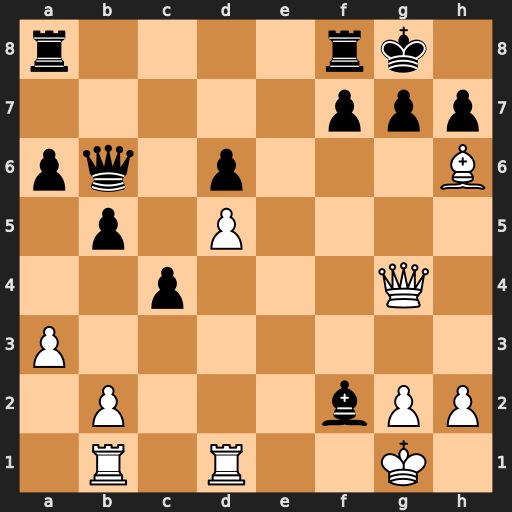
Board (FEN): r4rk1/5ppp/pq1p3B/1p1P4/2p3Q1/P7/1P3bPP/1R1R2K1
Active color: w
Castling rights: -
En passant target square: -
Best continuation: Kf1 g6 Qf4 Qe3 Qxe3 Bxe3 Bxe3